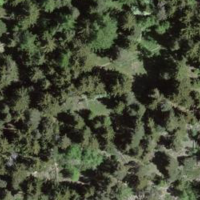
EUNIS habitat code: 43
Species observed at this site:
Geranium sanguineum